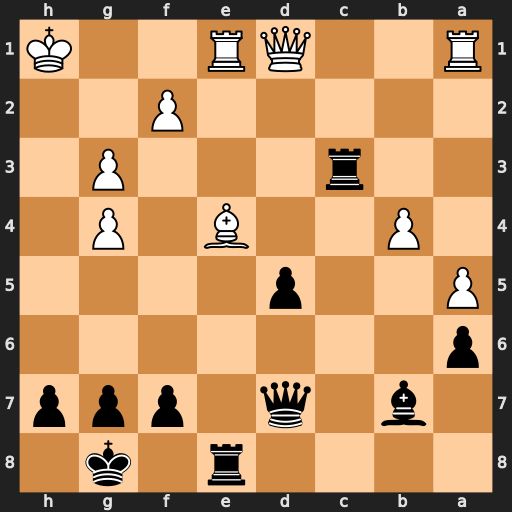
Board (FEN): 4r1k1/1b1q1ppp/p7/P2p4/1P2B1P1/2r3P1/5P2/R2QR2K
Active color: b
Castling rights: -
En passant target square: -
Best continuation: Rxe4 Rxe4 d4